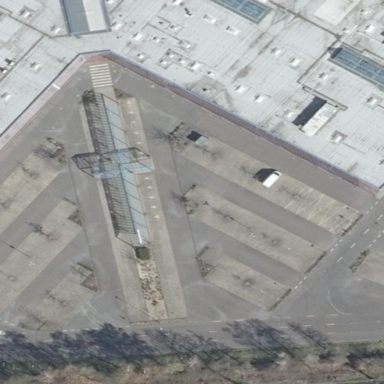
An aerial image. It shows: Close-up view of roof part of building.